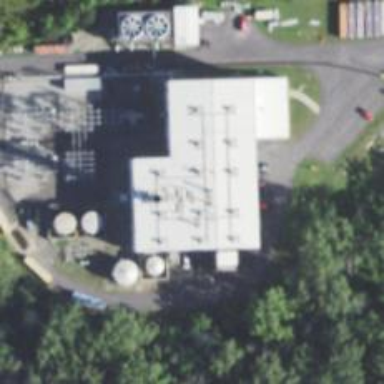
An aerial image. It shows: Gas turbine power generator.